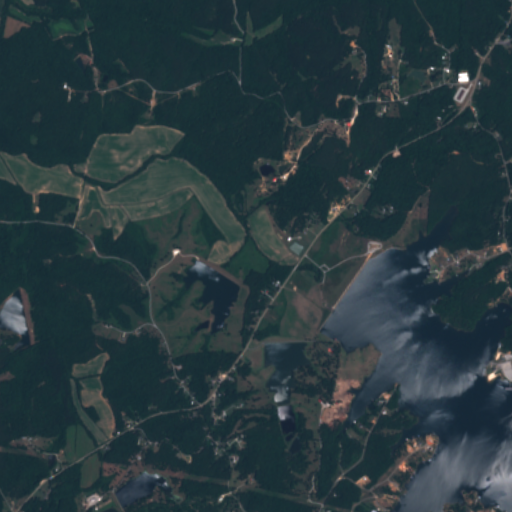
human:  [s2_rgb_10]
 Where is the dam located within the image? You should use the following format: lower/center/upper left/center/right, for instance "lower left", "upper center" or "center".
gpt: The dam is located in the center right of the image.
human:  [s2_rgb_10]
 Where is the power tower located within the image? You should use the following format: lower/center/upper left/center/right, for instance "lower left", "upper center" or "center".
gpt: There is no power tower in the image.